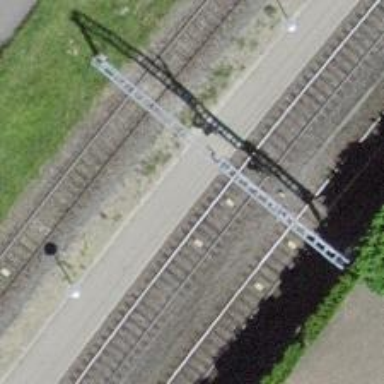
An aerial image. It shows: Railway signal.